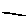
Label: line